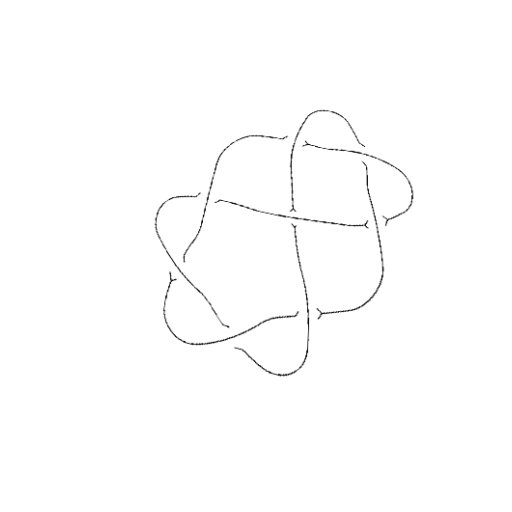
Crossing number: 8